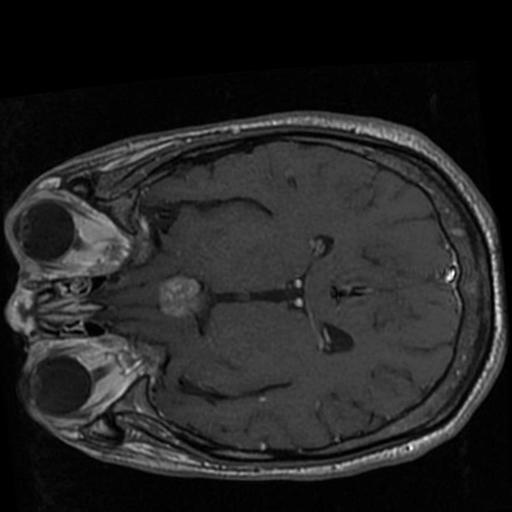
Label: brain_tumor